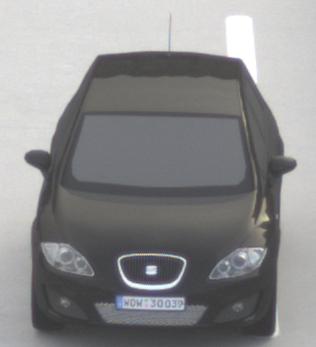
Make: SEAT
Model: Leon 1.4
Detailed model: Leon (1P)
Model produced from: 2009/04
Model produced until: 2010/08
Doors: 5
Color: black
Road condition: dry road
Daytime: morning or afternoon
Contrast: low contrast